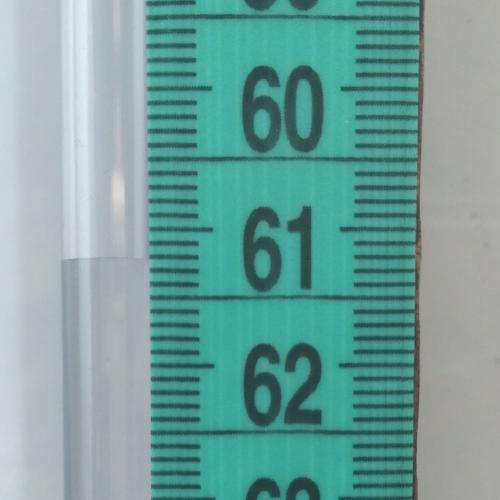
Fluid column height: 61.2 cm